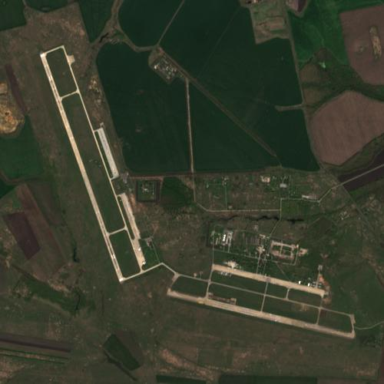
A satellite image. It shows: Military airfield within military aerodrome. The landuse is designated as military.